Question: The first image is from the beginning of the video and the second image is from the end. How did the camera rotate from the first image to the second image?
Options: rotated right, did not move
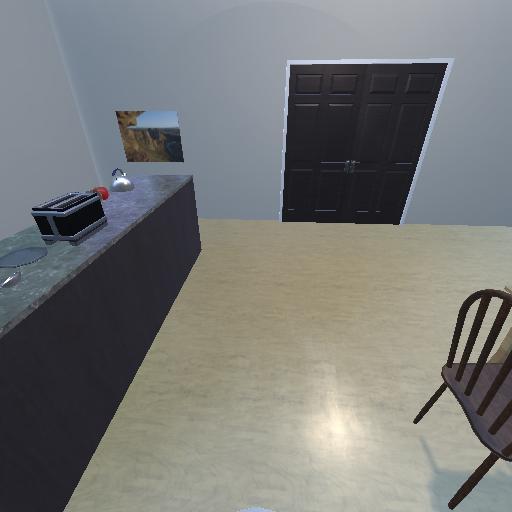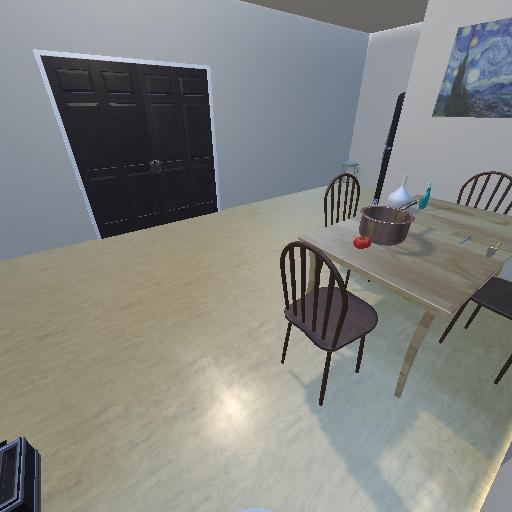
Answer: rotated right